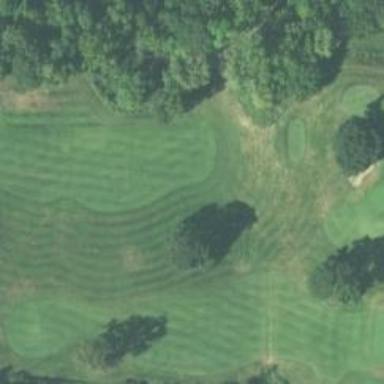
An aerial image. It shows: Golf course surrounded by greenery.